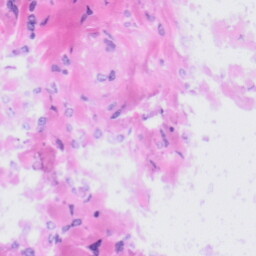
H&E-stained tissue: Tonsil